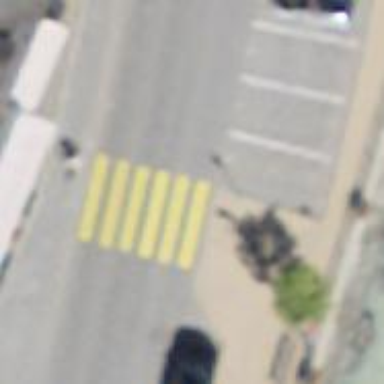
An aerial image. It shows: Marked crossing on the road.